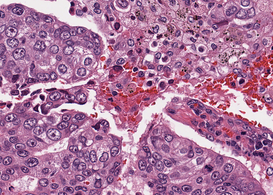
Tumor epithelial tissue: yes
Tumor-associated stroma tissue: yes
Normal tissue: no